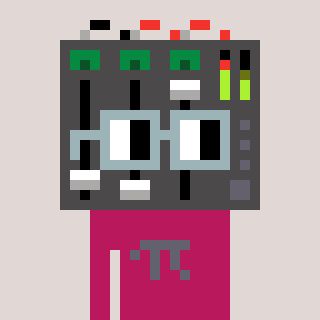
a pixel art character with square dark gray glasses, a mixer-shaped head and a darkpink-colored body on a warm background